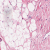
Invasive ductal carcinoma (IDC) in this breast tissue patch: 0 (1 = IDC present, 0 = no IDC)